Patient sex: M
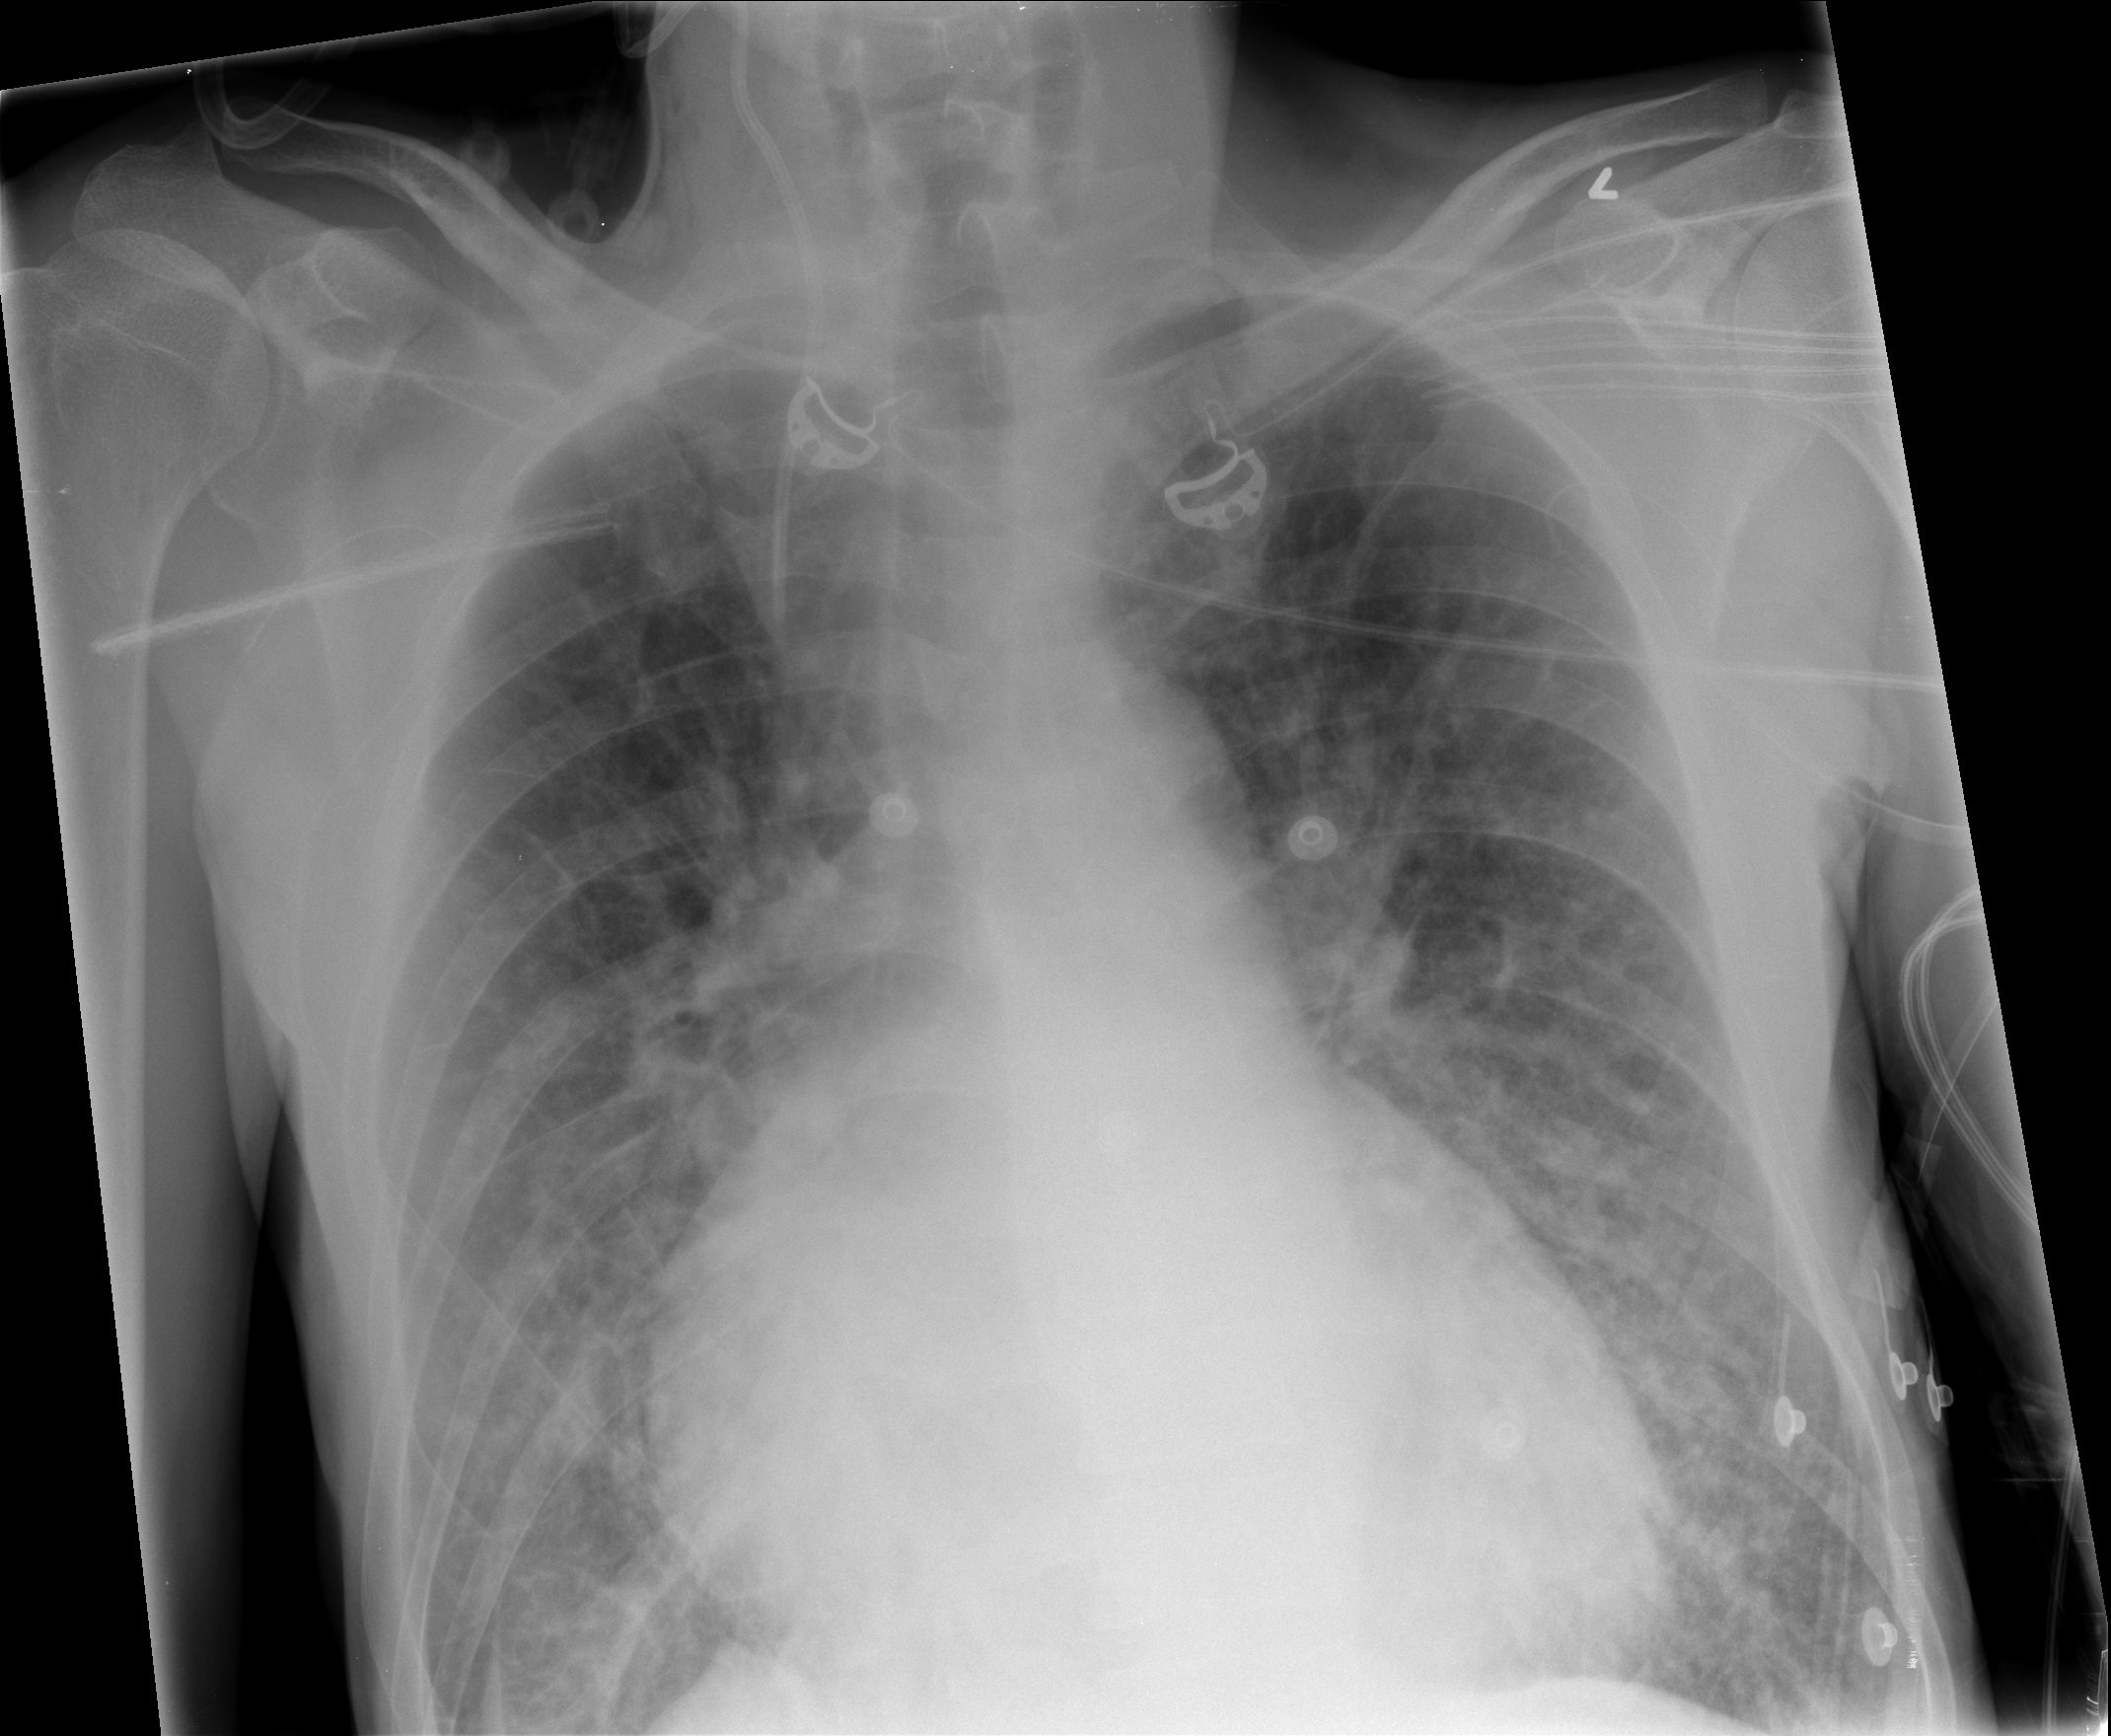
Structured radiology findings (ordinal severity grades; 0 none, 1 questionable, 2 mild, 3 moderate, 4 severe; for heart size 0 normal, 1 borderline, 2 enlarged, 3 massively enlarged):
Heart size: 2
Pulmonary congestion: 3
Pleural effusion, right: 0
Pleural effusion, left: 0
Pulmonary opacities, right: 0
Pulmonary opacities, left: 0
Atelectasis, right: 0
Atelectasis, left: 0